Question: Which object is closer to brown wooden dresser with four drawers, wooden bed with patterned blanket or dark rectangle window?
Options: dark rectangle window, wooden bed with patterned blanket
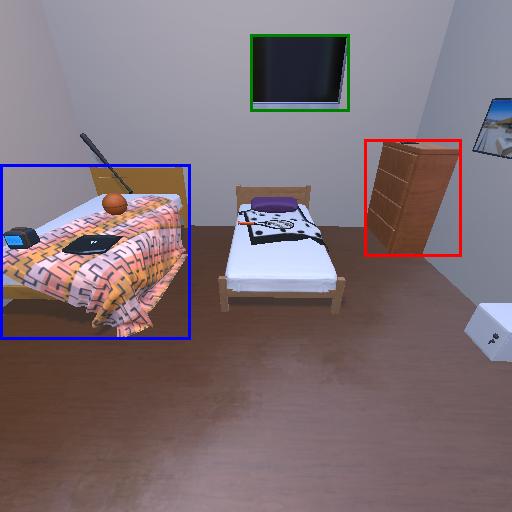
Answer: dark rectangle window